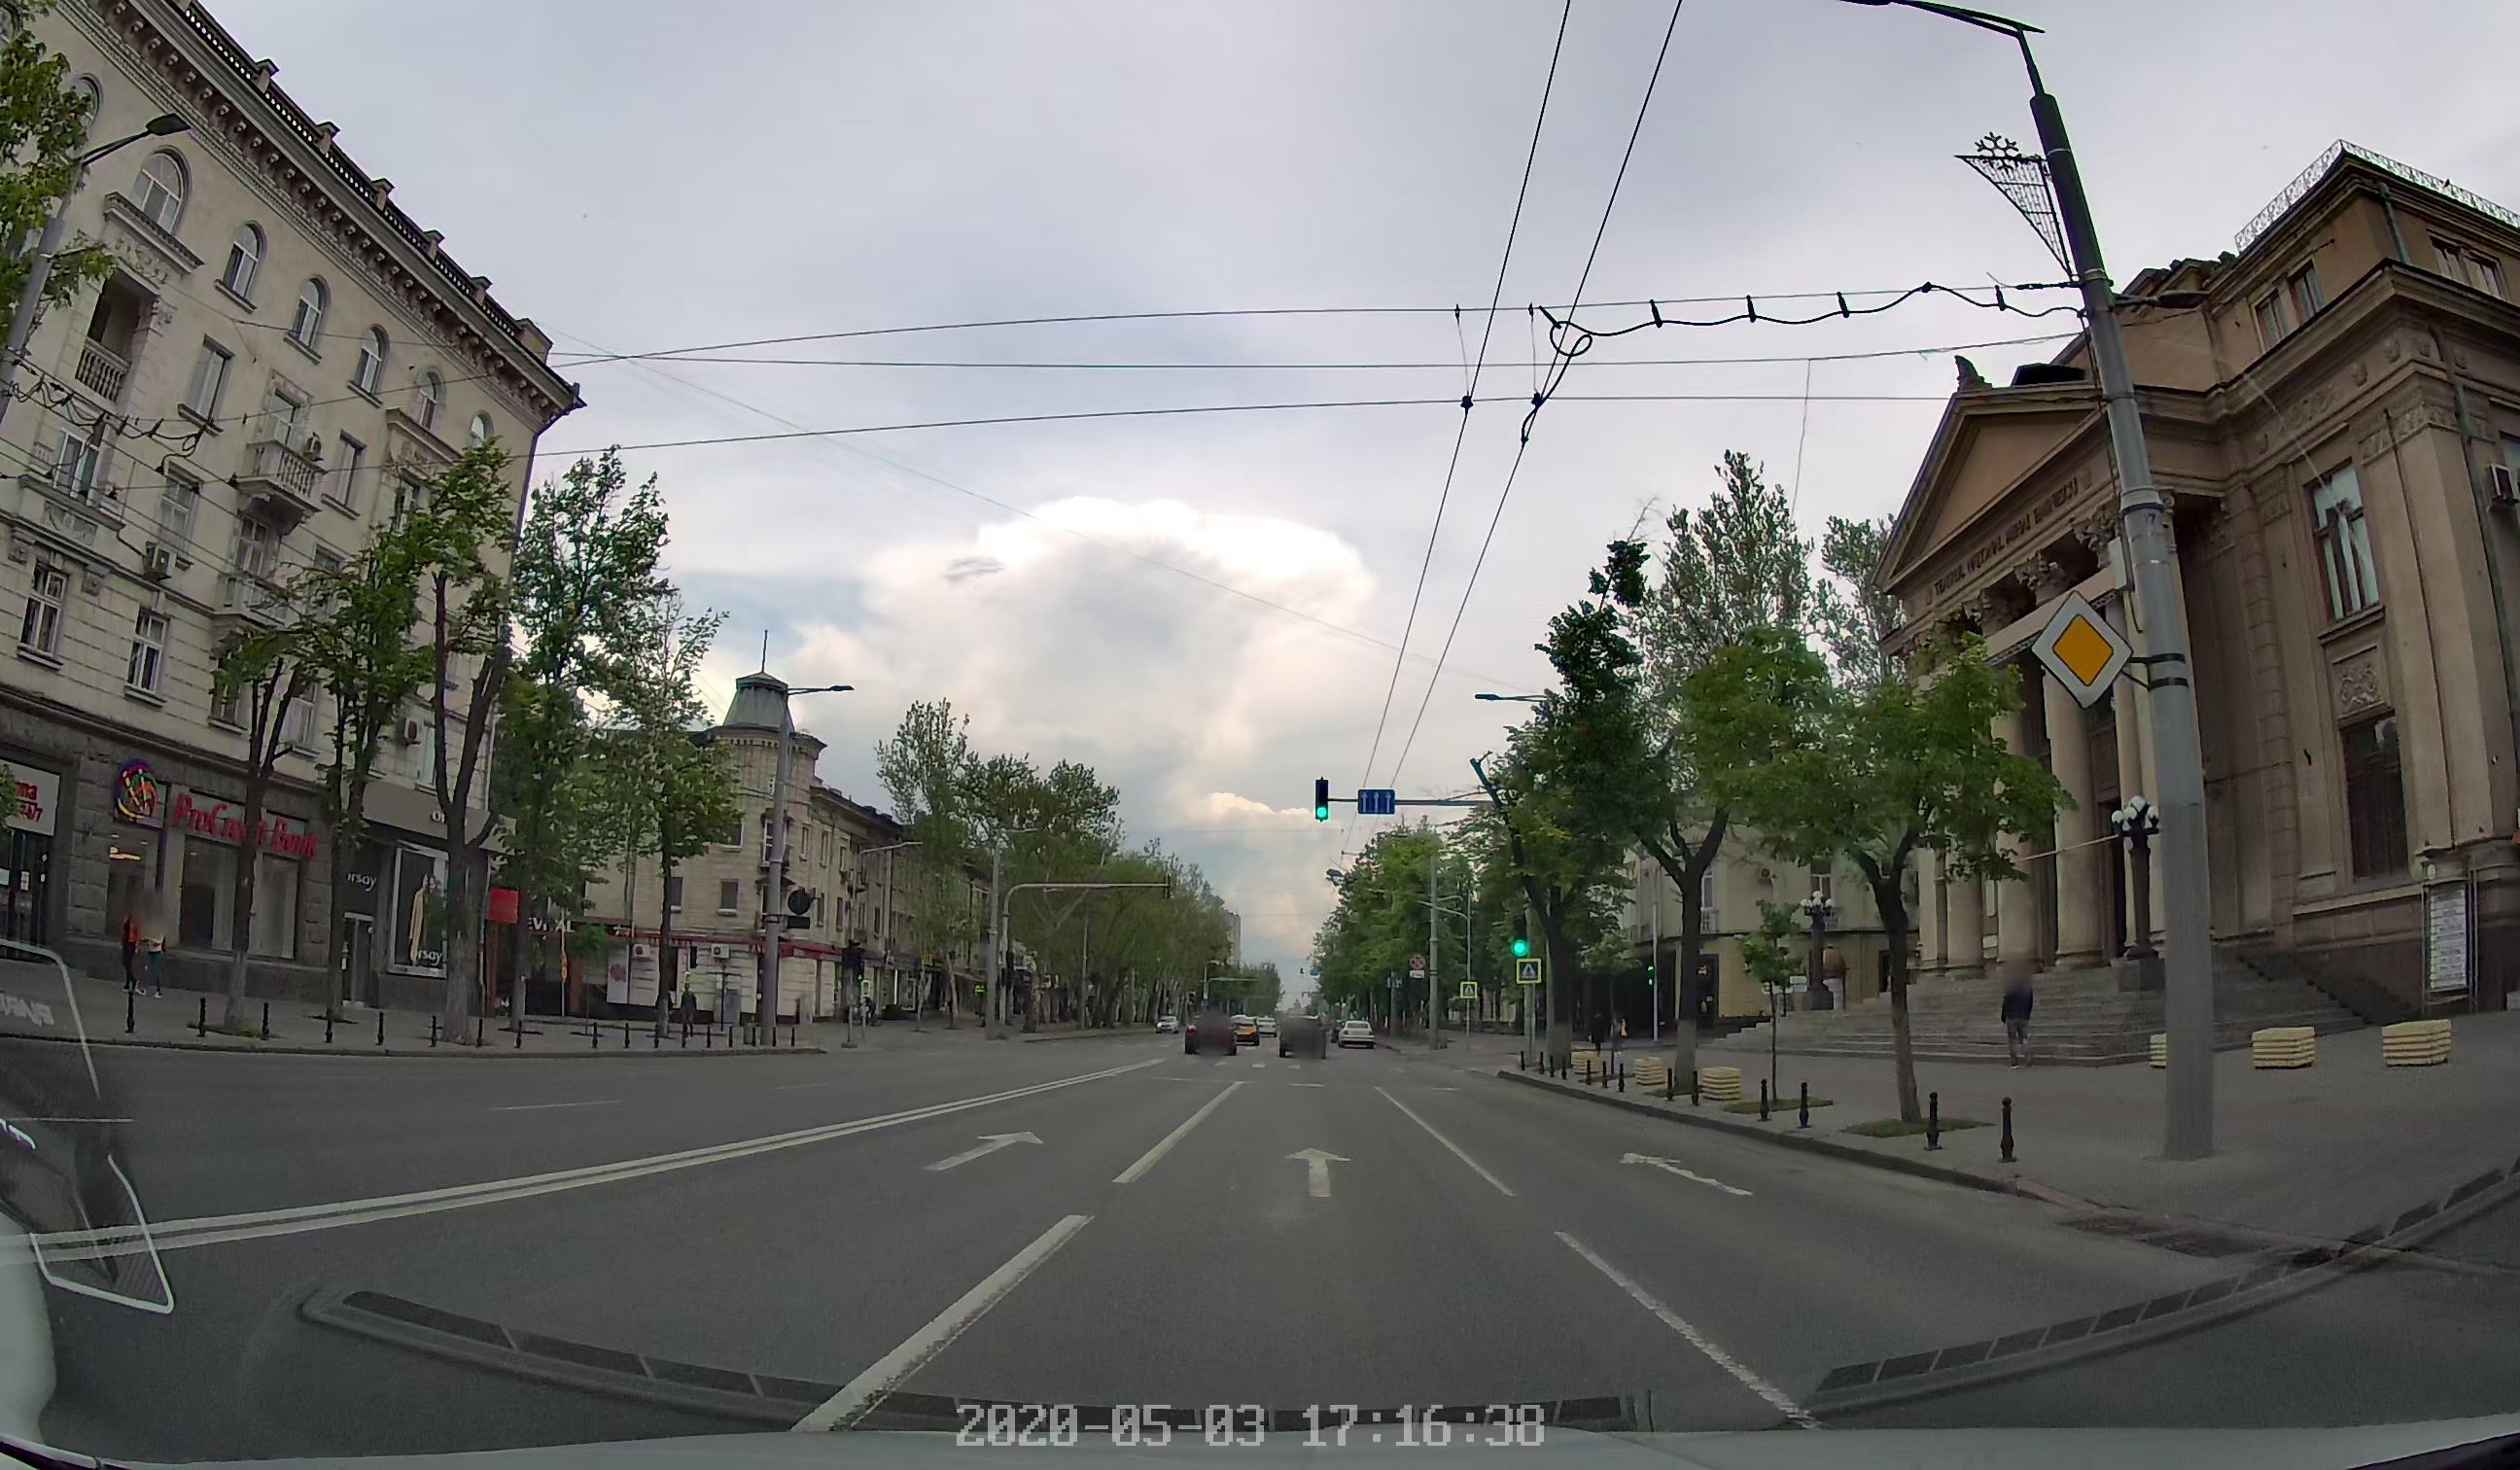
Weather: cloudy
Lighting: day
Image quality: good
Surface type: driving surface
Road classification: primary
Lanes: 6
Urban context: urban centre
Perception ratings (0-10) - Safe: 3.11, Lively: 6.13, Beautiful: 6.32, Boring: 2.09, Depressing: 2.46, Wealthy: 5.25